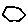
Label: hexagon